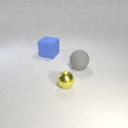
large gray rubber sphere to the right of large blue rubber cube